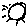
Label: sun